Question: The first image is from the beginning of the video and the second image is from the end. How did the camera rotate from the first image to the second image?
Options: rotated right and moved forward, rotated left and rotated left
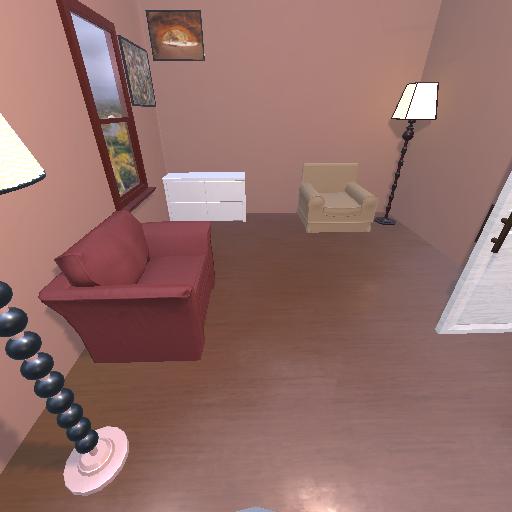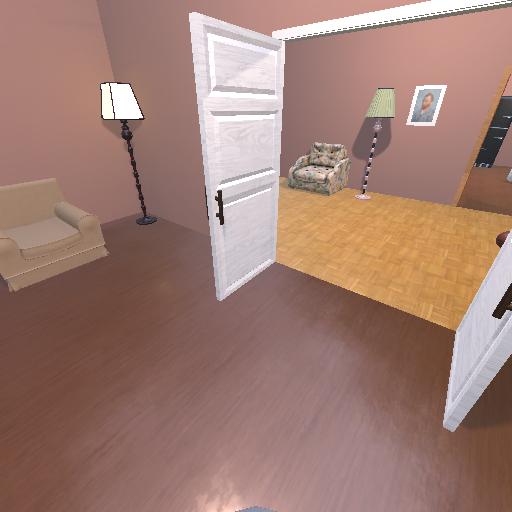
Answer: rotated right and moved forward